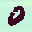
Label: 0